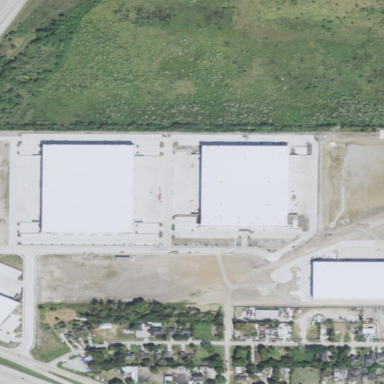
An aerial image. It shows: Industrial area featuring warehouse.